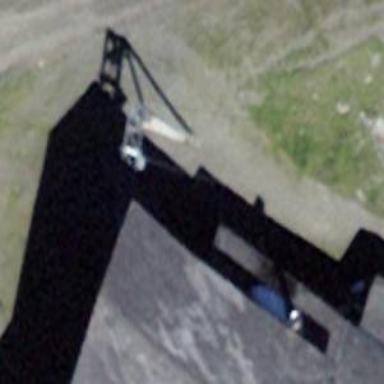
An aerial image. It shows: Aerialway used for transporting goods.